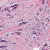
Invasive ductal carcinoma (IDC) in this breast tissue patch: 1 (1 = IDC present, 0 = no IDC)